Field crop: maize
Growth stage: 2
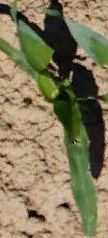
Species: maize